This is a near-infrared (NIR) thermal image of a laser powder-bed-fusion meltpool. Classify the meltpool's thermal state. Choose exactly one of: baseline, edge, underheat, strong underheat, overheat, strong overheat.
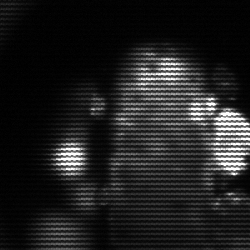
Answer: strong underheat